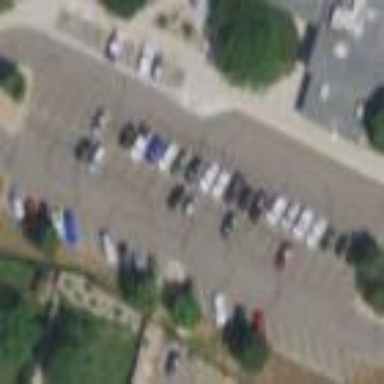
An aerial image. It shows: Parking area.